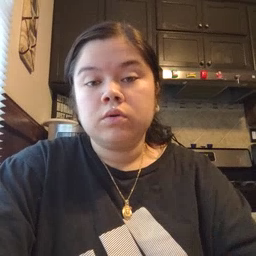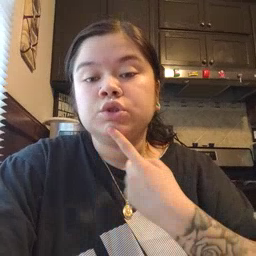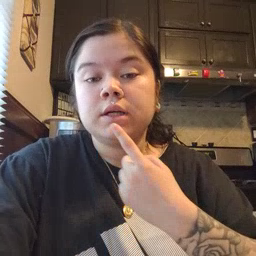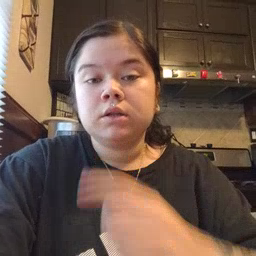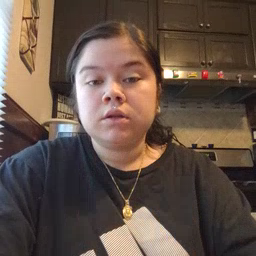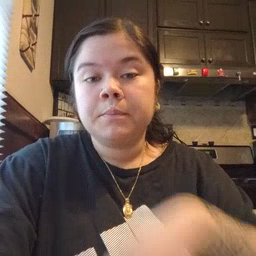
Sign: chin